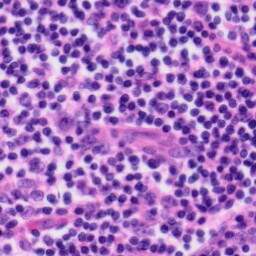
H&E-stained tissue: Tonsil